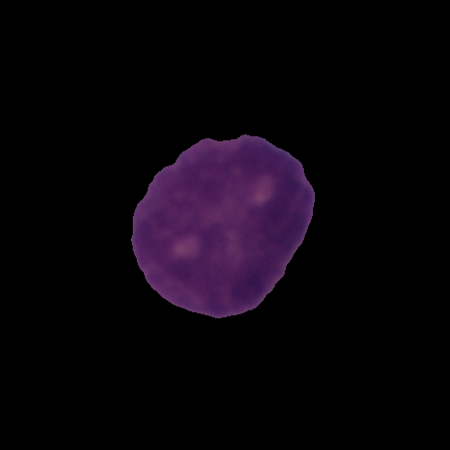
Label: cancer